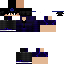
A male human skin with dark skin, wearing brown helmet dressed in a blue hoodie and black pants, featuring a closed mouth.